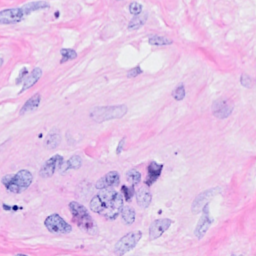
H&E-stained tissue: Breast